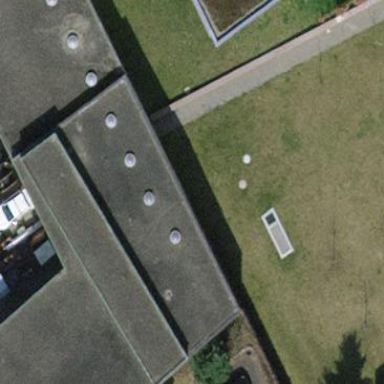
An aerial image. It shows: View of roof of building.